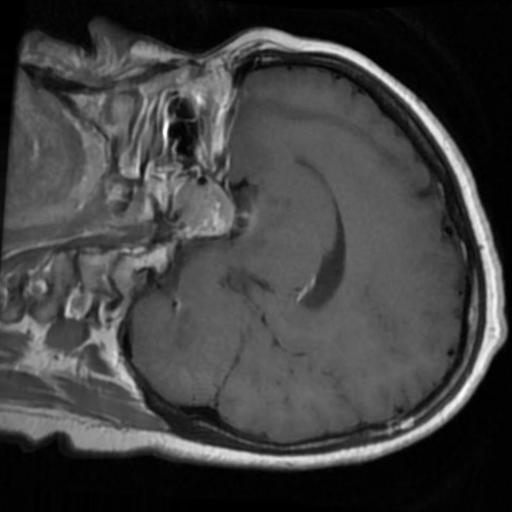
Label: brain_tumor